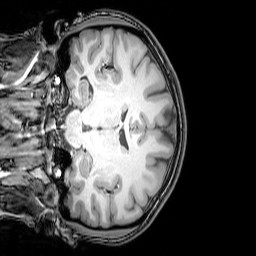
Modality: T1w
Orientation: coronal
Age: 22
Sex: female
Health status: healthy
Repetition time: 0.081 s
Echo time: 0.037 s